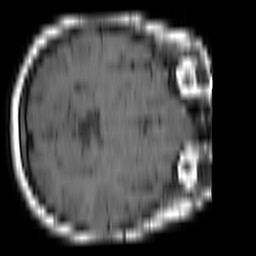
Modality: T1w
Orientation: axial
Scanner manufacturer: philips
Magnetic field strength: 1.5 T
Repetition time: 0.7041 s
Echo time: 0.015 s